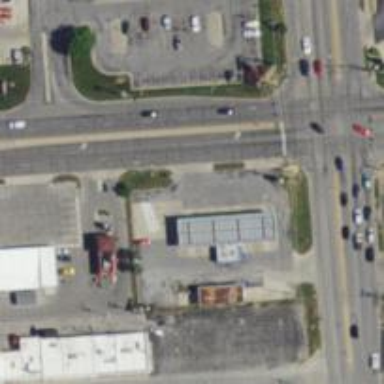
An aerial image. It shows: Convenience shop.